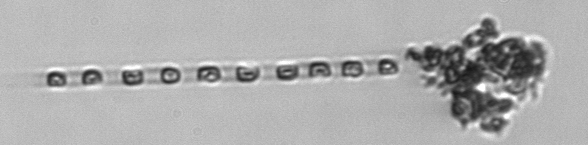
Label: Skeletonema